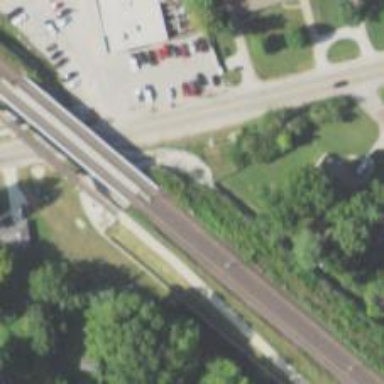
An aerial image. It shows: Bridge for light rail railway with electrified contact lines.